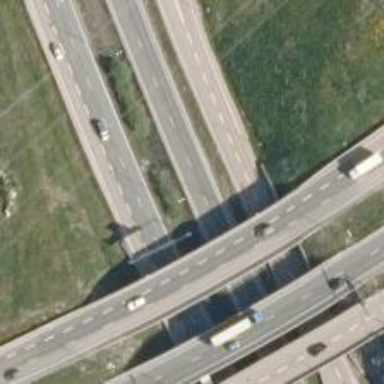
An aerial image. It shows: Asphalt trunk highway.